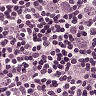
Metastatic tissue present: yes